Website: apple
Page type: customer-info-address
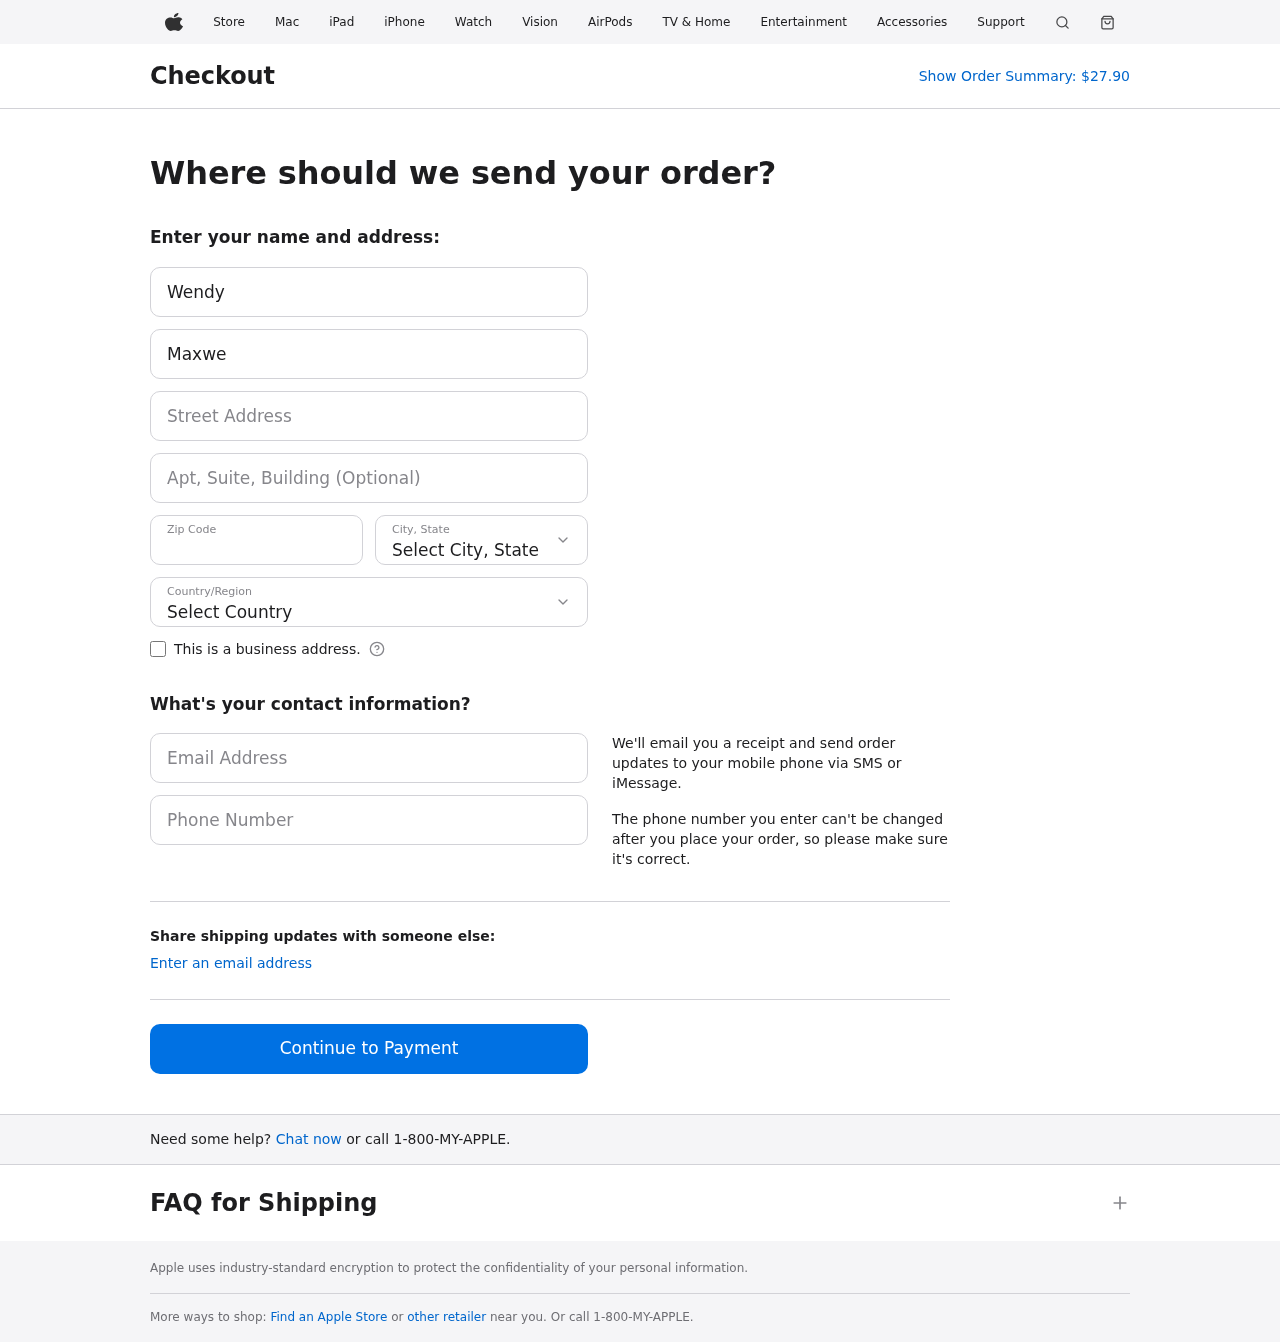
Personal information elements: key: PII_CITY_STATE
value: West Autumnchester, MH
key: PII_COUNTRY
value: United States
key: PII_EMAIL
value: wendymaxwell@gmail.com
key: PII_FIRSTNAME
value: Wendy
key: PII_LASTNAME
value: Maxwell
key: PII_PHONE
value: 3296854334
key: PII_POSTCODE
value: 33543
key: PII_STREET
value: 03834 Webb Plains Suite 739
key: PII_STREET2
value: Apt. 072
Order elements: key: ORDER_TOTAL
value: $27.90